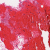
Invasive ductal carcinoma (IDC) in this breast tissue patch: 0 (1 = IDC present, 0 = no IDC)